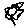
Label: flower